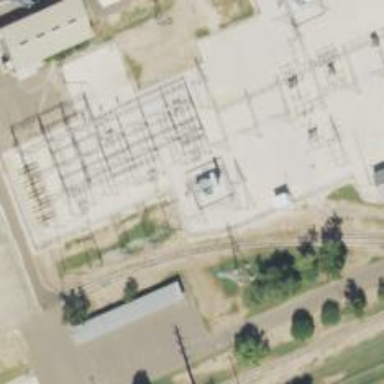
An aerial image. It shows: Switch for power supply.